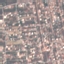
Land use / land cover class: Residential